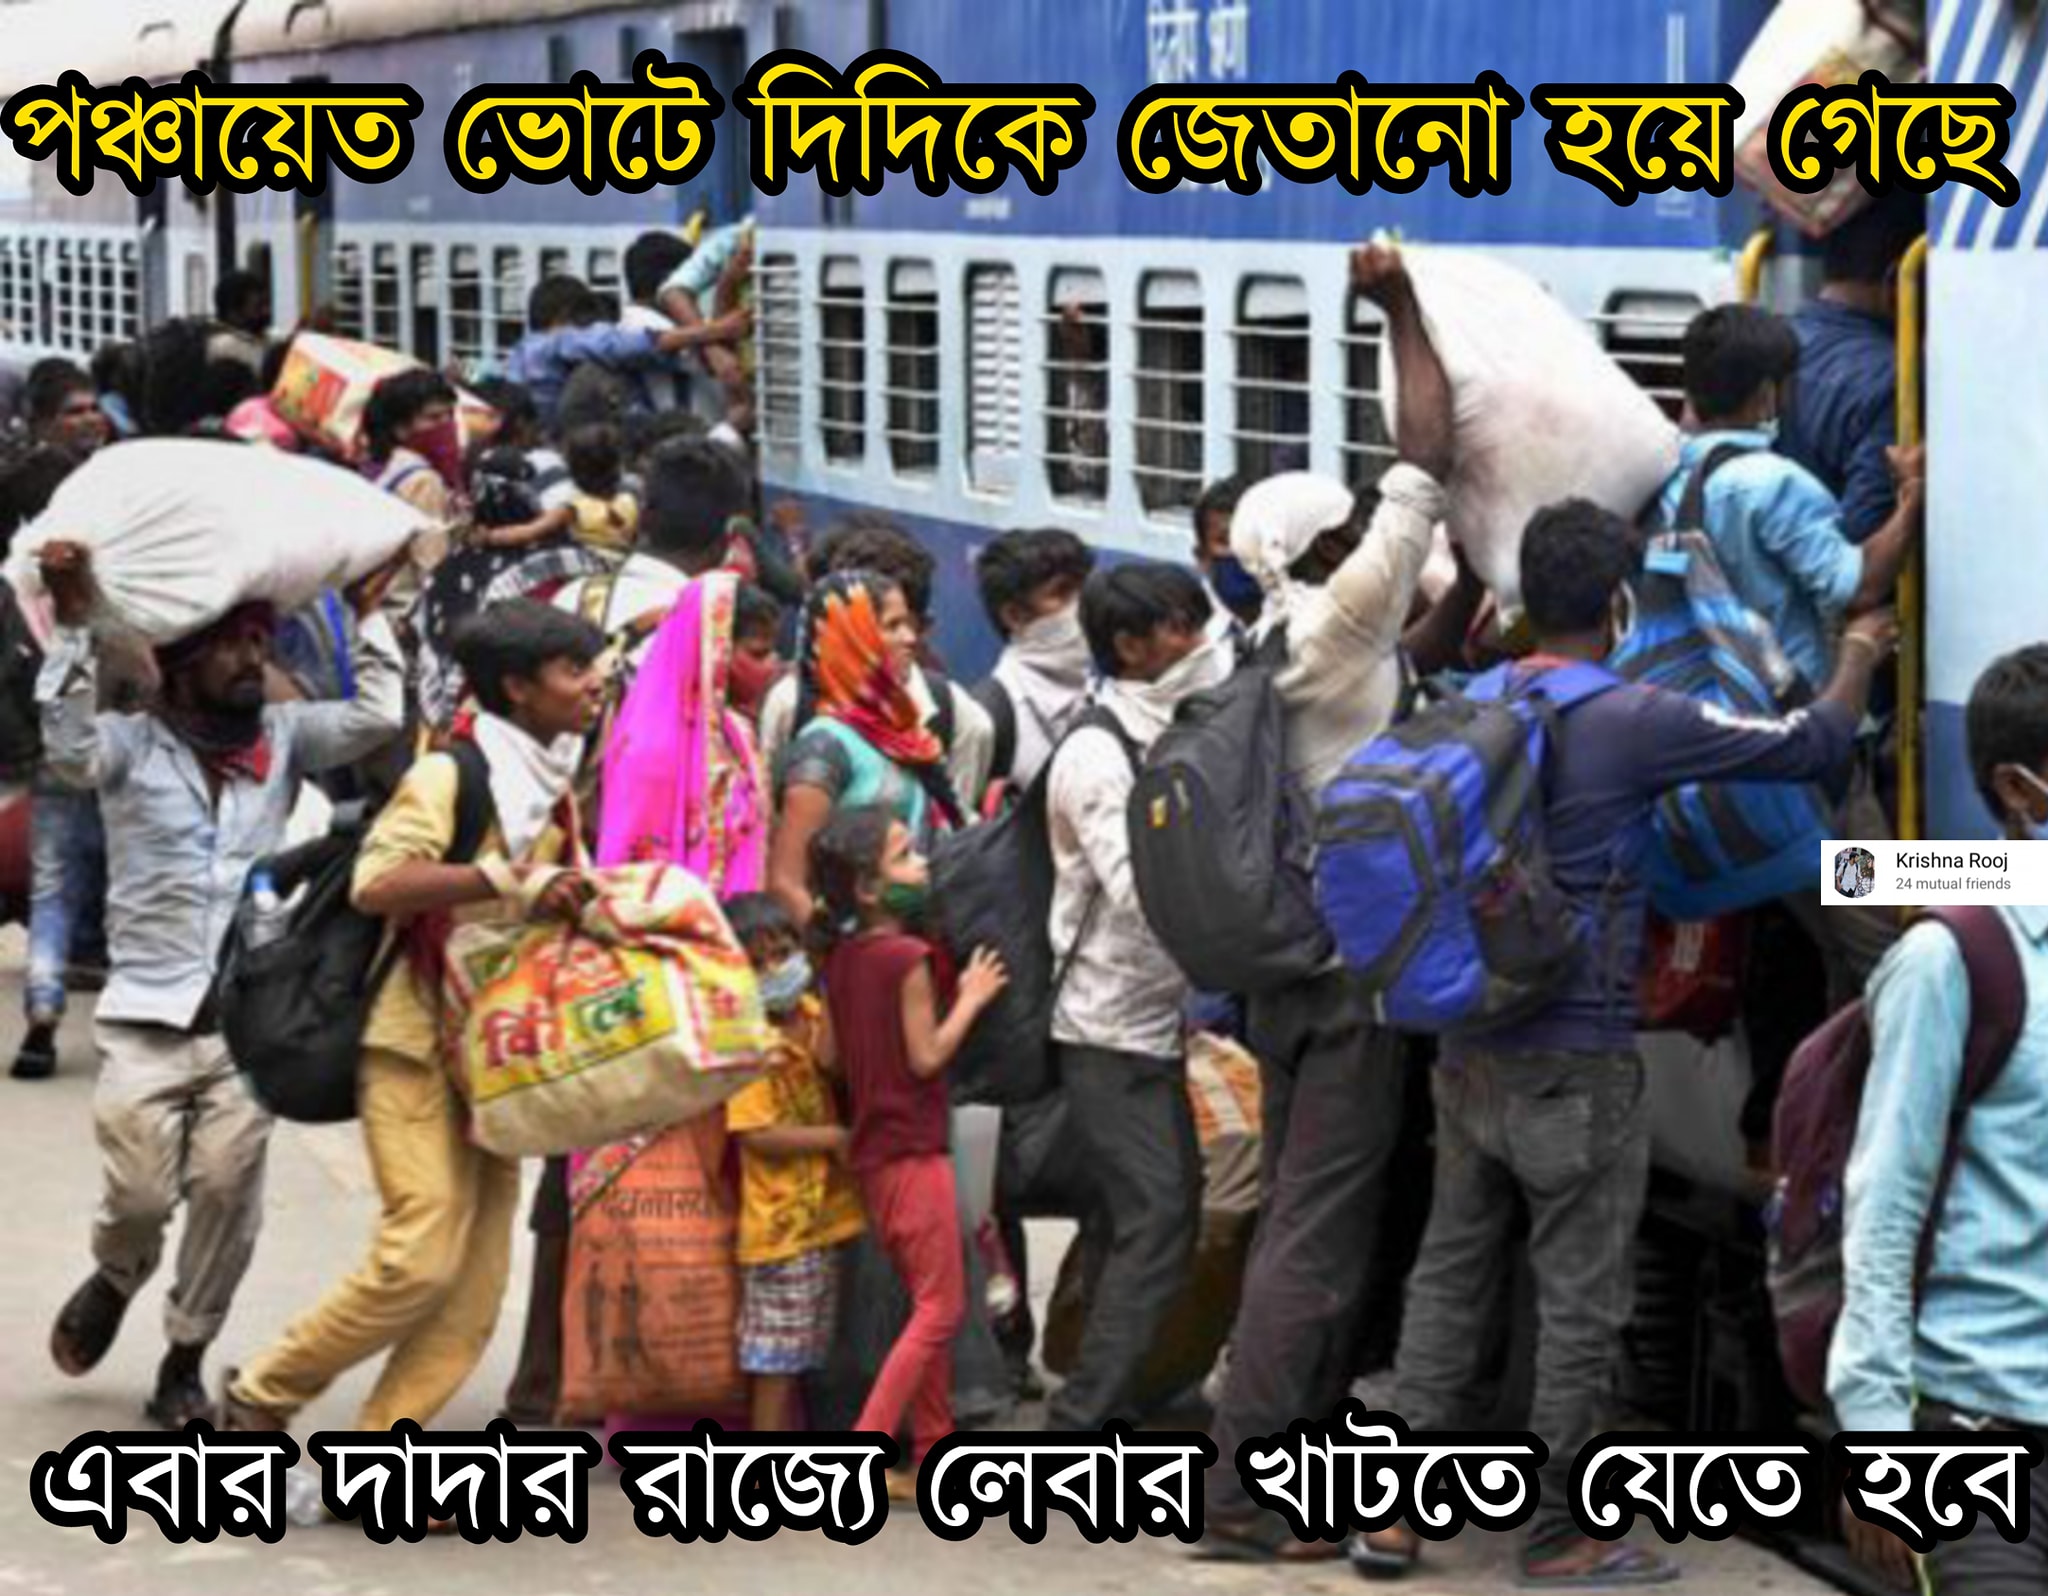
Text: পঞ্চায়েত ভোটে দিদিকে জেতানো হয়ে গেছে  এবার দাদার রাজ্যে লেবার খাটতে যেতে হবে
Label: Hate
Hate category: Political
Targeted group: Organization